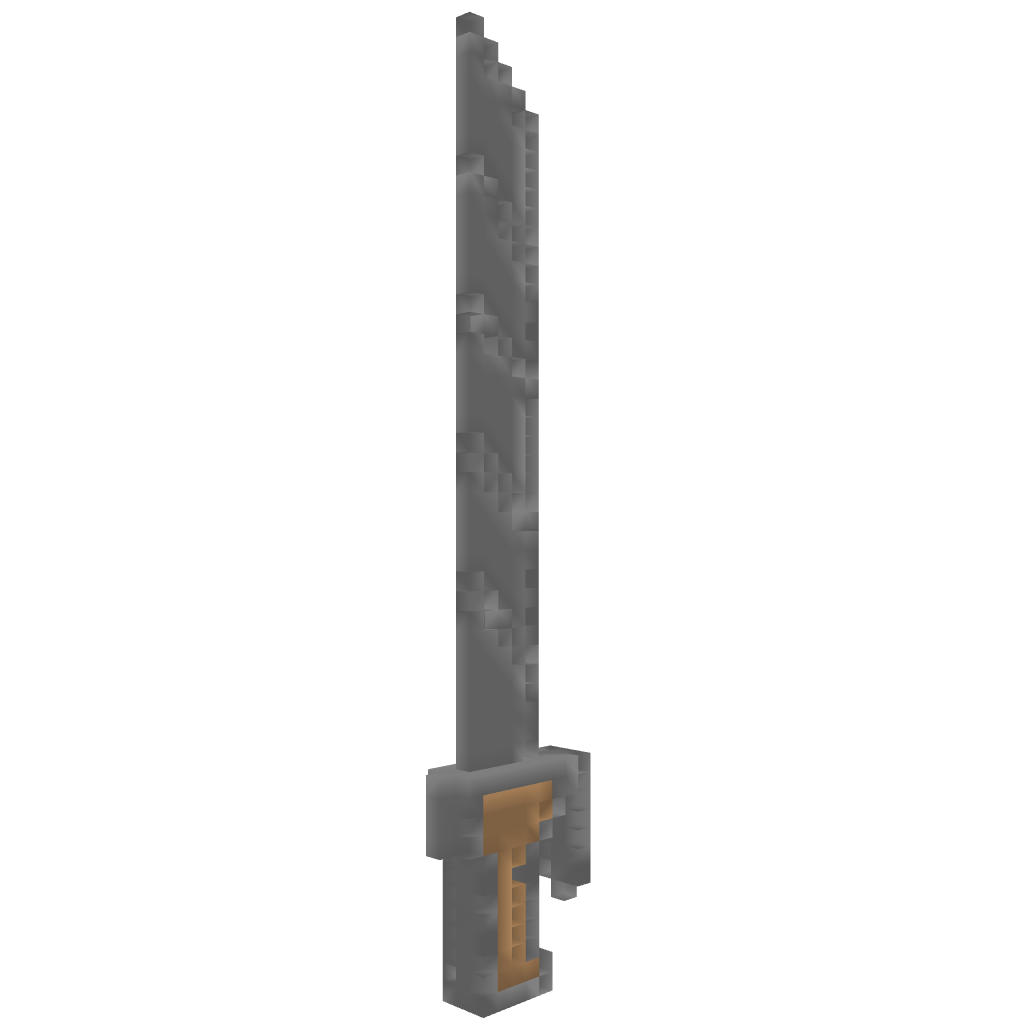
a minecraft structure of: Attack on Titan Kenn bad low quality